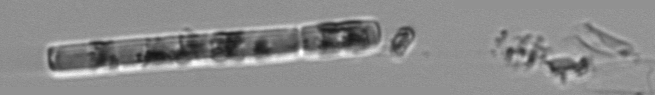
Label: Guinardia_delicatula